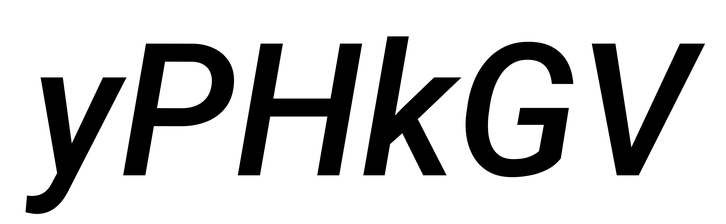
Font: Roboto-Italic_Medium_Italic